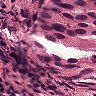
Metastatic tissue present: yes